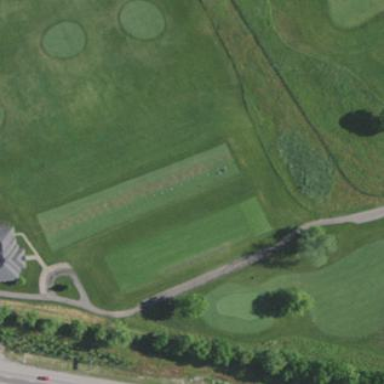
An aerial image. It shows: Golf tee on grassy land.